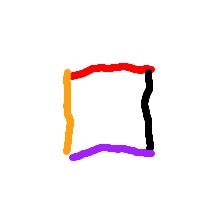
Shape: square